Field crop: maize
Growth stage: 2
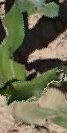
Species: maize